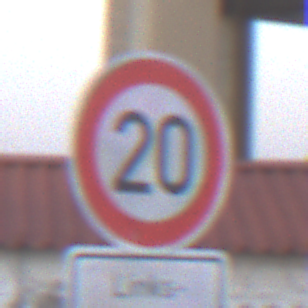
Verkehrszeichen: Geschwindigkeit20
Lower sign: HinweiseAufGefahrenDurchVerbaleAngabe9
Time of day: SunriseSunset
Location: Outdoor (Suburban)
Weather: Clear
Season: NotSpecified
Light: Natural